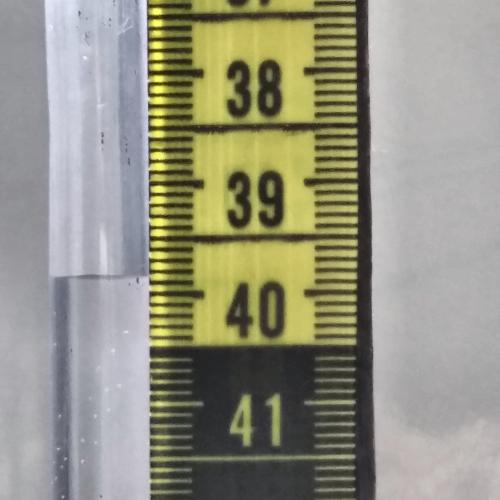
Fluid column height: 39.9 cm